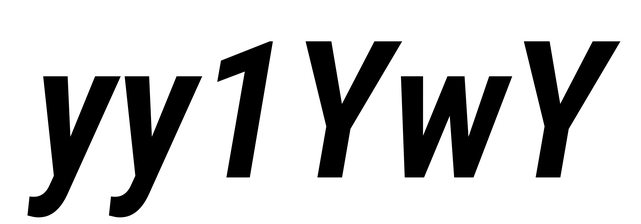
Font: Roboto-Italic_Condensed_SemiBold_Italic